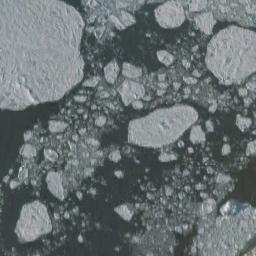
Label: sea_ice